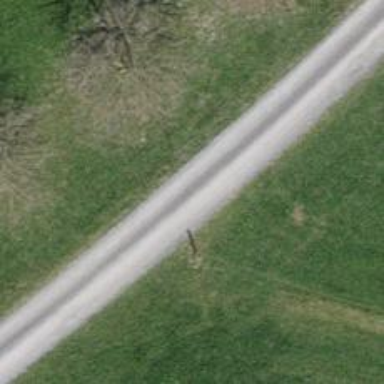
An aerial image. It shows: Gravel track.